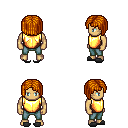
a pixel art fantasy rpg character, male body template, human, tanned skin, gold chest armor, teal pants, dark blonde pageboy hairstyle, gray slippers, four views (front, back, left, right), 2x2 character sprite sheet, small pixel art, hard edges, no anti-aliasing